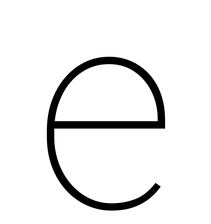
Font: Roboto_Thin